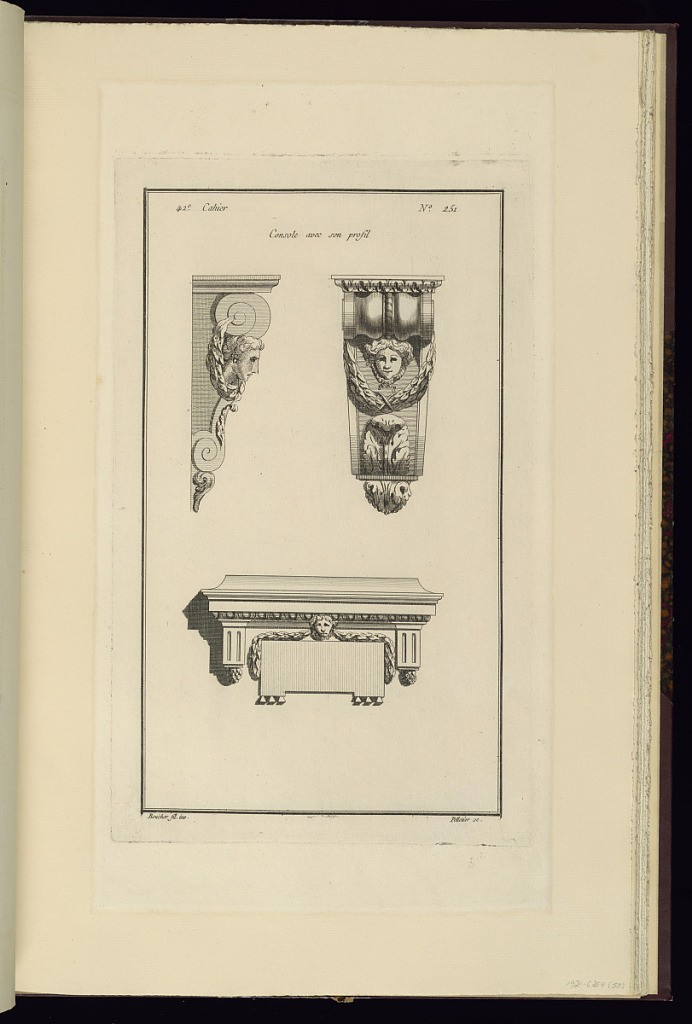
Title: Console avec son profil
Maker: Juste-François Boucher, French, 1736 – 1782
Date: ca. 1775
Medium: Engraving on off white laid paper
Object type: Print
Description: Design for a bracket with views of its front and side. The bracket is decorated with a mascaron, garland, and acanthus leaf. Below is another small bracket with egg and dart, a lion head, and leaf garland. The plate is signed.